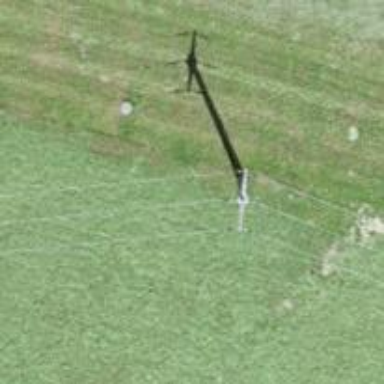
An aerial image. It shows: Power pole.